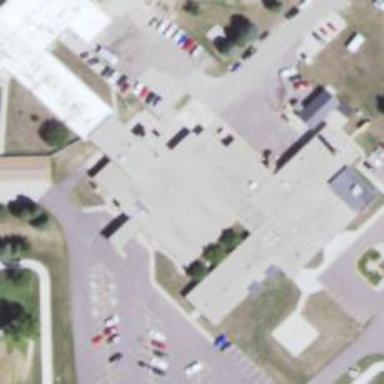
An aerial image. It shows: Hospital providing healthcare services.